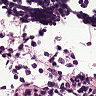
Metastatic tissue present: no